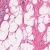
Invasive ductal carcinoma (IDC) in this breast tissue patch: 0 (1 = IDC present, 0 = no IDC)